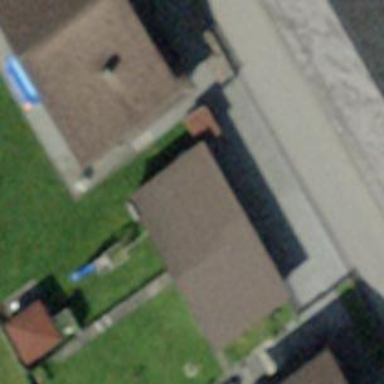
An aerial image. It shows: View of roof of building.